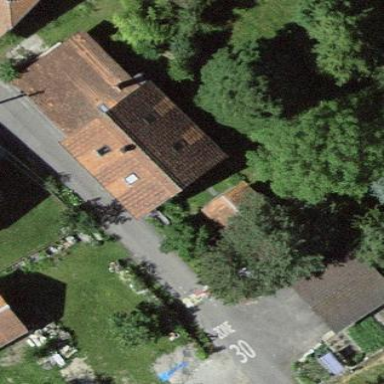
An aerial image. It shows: Residential building.